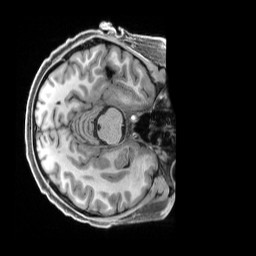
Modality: T1w
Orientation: axial
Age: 26
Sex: male
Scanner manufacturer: siemens
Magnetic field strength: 3 T
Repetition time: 2.5 s
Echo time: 0.00296 s